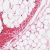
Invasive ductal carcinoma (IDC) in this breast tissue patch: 0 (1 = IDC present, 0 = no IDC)